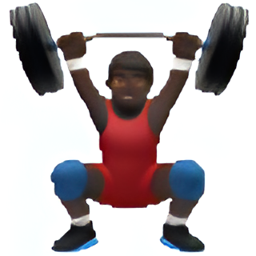
Name: weight lifter
Emoji: 🏋🏿
Group: People & Body
Sub-group: person-sport